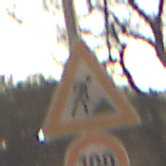
Verkehrszeichen: Arbeitsstelle
Zusatzzeichen unten: Geschwindigkeit100
Umgebung: Outdoor, Nature
Tageszeit: Night
Wetter: Clear
Licht: Natural
Jahreszeit: NotSpecified
Kontrast: LowContrast